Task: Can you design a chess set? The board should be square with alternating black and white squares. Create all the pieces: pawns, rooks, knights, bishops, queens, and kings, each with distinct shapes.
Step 3501:
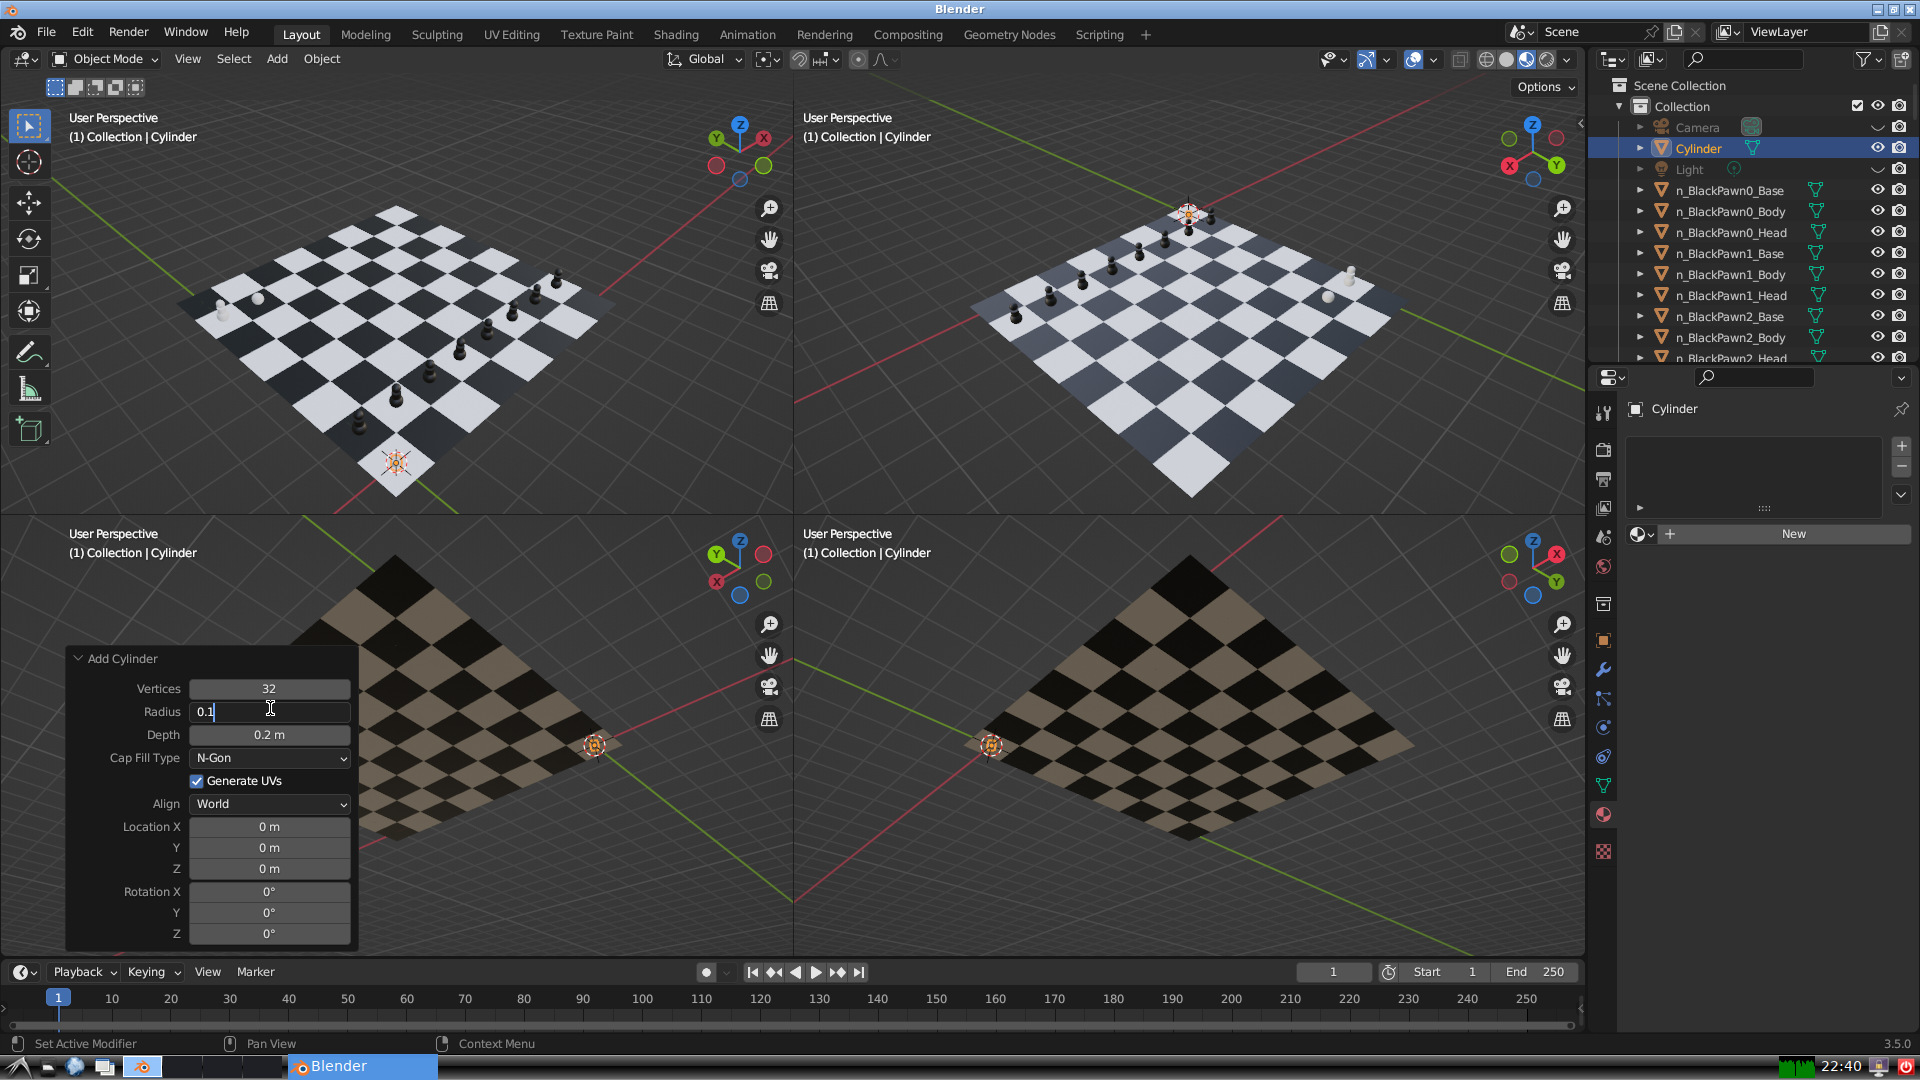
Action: {"key_press": ['Return']}